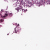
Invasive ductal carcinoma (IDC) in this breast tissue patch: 0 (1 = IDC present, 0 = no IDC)